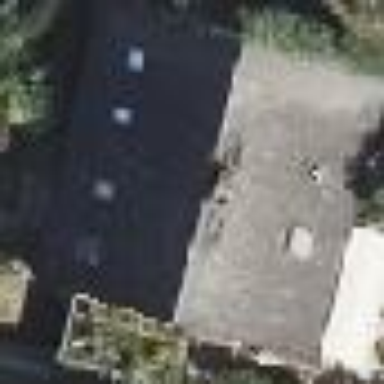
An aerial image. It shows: Semi-detached house with gabled roof.